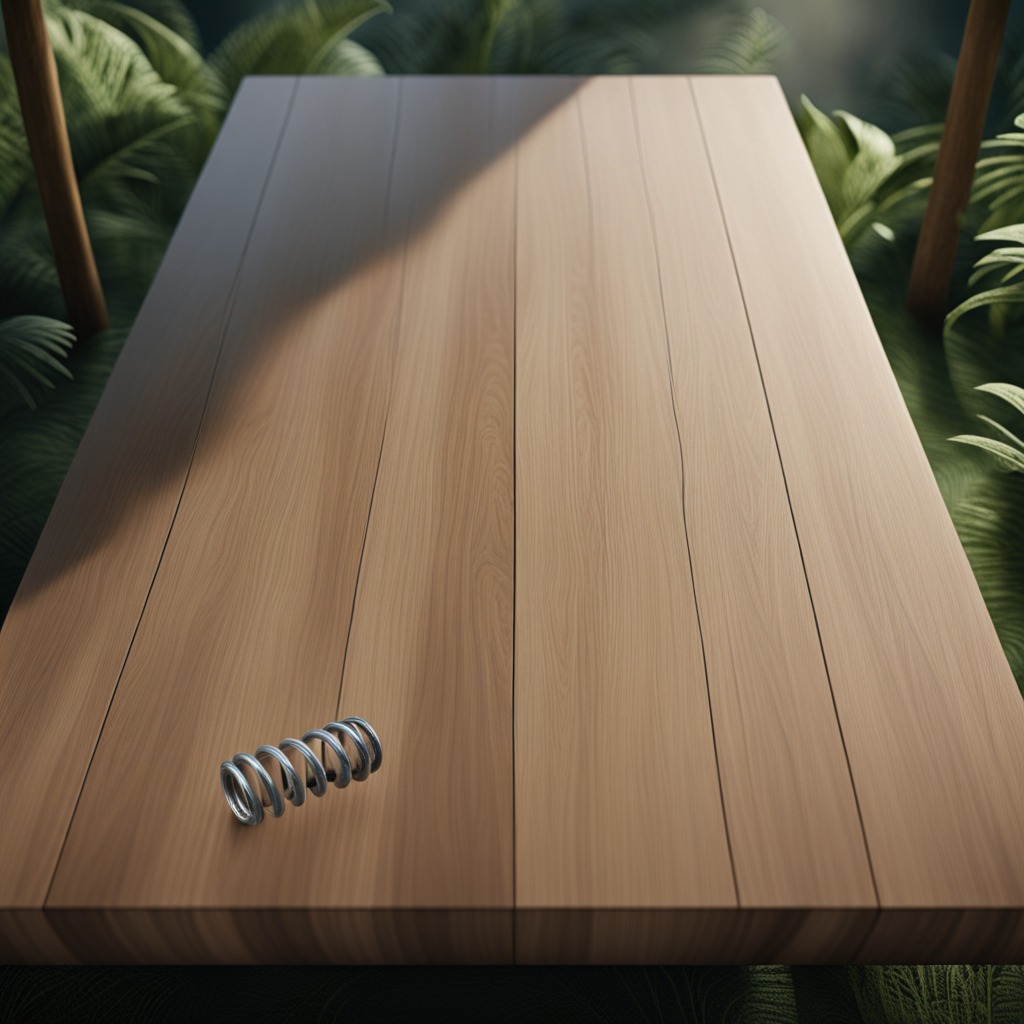
A coiled metal spring is lying on a clean wooden table inside a jungle field workshop tent humid ambient light worn but